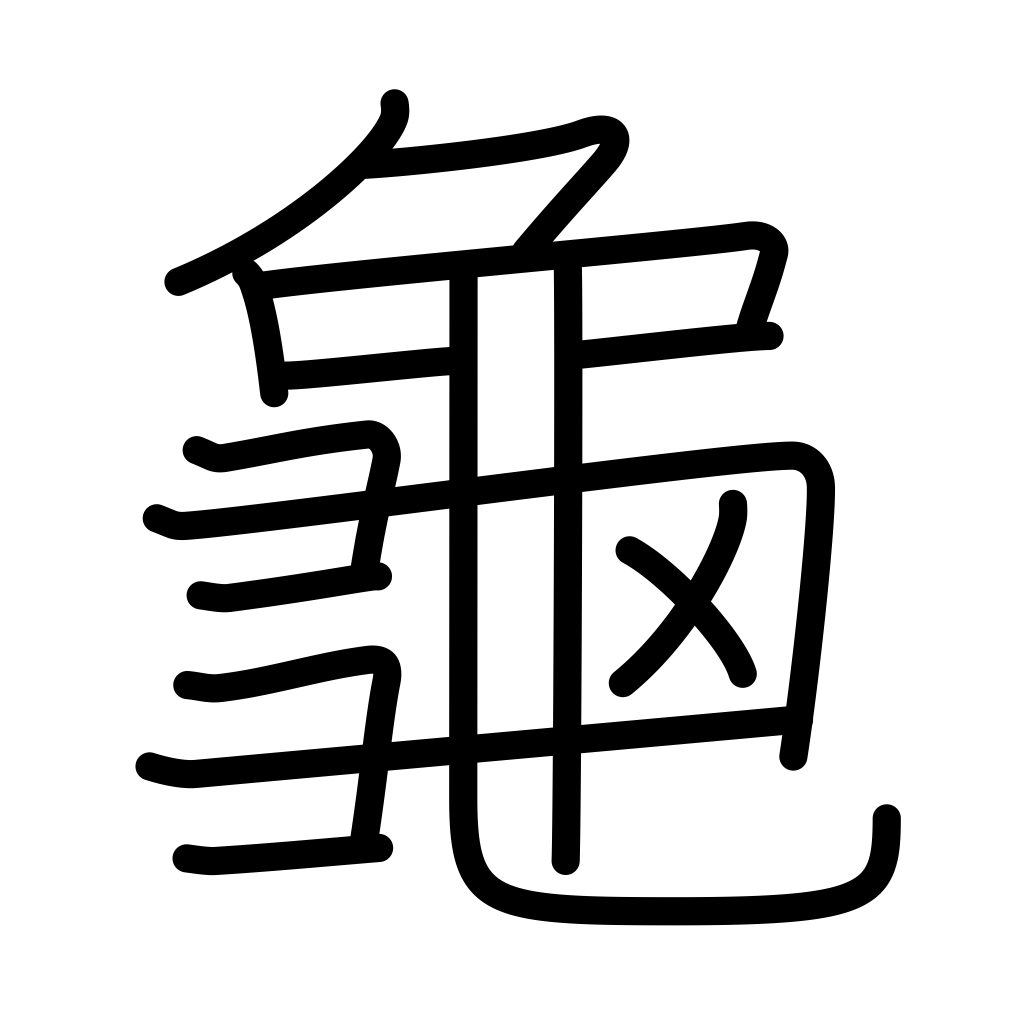
Meaning: turtle, tortoise